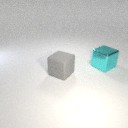
large gray rubber cube in front of large cyan metal cube